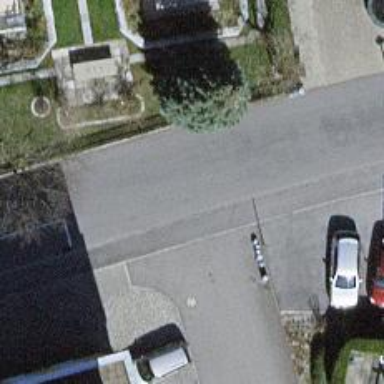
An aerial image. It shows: Smoothly paved residential road.